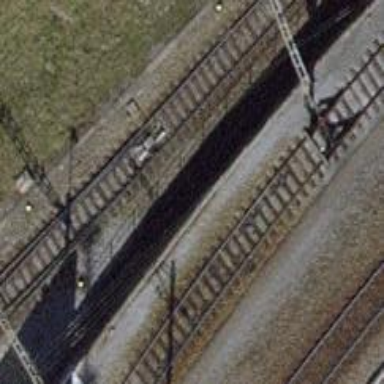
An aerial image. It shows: Railway switch.